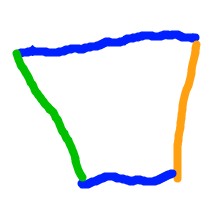
Shape: trapezoid